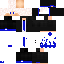
A male human skin with dark skin, wearing brown long hair dressed in a blue suit and black pants, featuring a closed mouth.